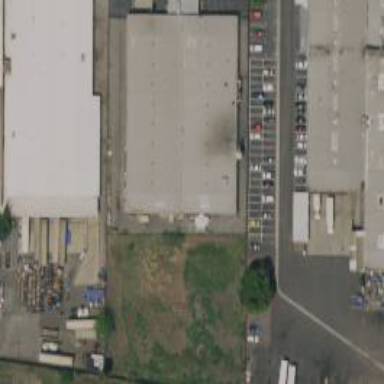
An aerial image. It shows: Industrial building.